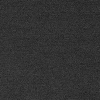
Atmospheric dust classification: dusty